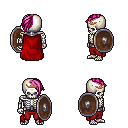
a pixel art fantasy rpg character, male body template, skeleton, red cape, red pants, pink long mohawk hairstyle, bronze tiara, shield, four views (front, back, left, right), 2x2 character sprite sheet, small pixel art, hard edges, no anti-aliasing